Question: Here I've taken some <URL> notebook.

The problem is that when the Middle Eastern countries float to the top in the 1970s, the y-axis tick marks (and the legend) gets perturbed. I'm keeping as many things as possible out of the year loop when I build the plots, so my y-axis code looks like this:
'''
# Personal income (GDP per capita)
y_low = int(math.floor(income_df.min().min()))
y_high = int(math.ceil(income_df.max().max()))
y_data_range = DataRange1d(y_low-0.5*y_low, <PHONE>*y_high)
# ...
for year in columns_list:
# ...
# Build the plot
plot = Plot(
# Children per woman (total fertility)
x_range=x_data_range,
# Personal income (GDP per capita)
y_range=y_data_range,
y_scale=LogScale(),
plot_width=800,
plot_height=400,
outline_line_color=None,
toolbar_location=None,
min_border=20,
)
# Build the axes
xaxis = LinearAxis(ticker=SingleIntervalTicker(interval=x_interval),
axis_label="Children per woman (total fertility)",
**AXIS_FORMATS)
yaxis = LogAxis(ticker=LogTicker(),
axis_label="Personal income (GDP per capita)",
**AXIS_FORMATS)
plot.add_layout(xaxis, 'below')
plot.add_layout(yaxis, 'left')
'''
As you can see, I've bumped up the data range by a factor of 10^6 with no effect. Is there some parameter I need to add to keep my y-axis tick marks (and legend) stable?
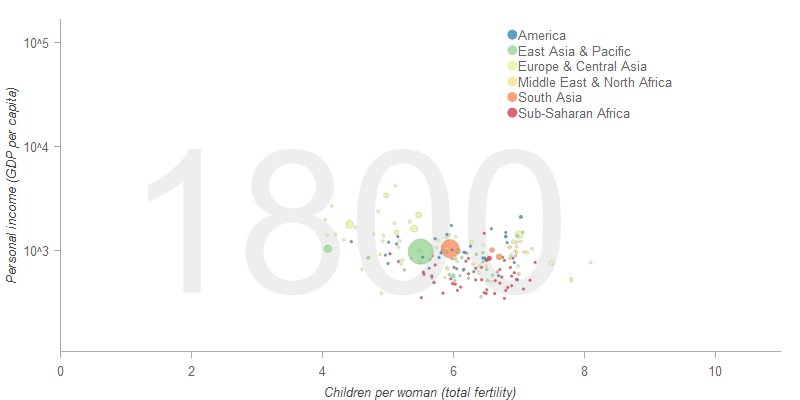
Answer: Don't use a 'DataRange1d', that's what is actually doing the "auto-ranging". If you know the full range that you want to always show up front use a 'Range1d':
'''
Plot(y_range=Range1d(low, high), ...)
'''
or more for convenience this will also work:
'''
Plot(y_range=(low, high), ...)
'''